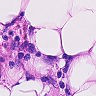
Metastatic tissue present: yes